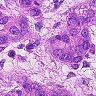
Metastatic tissue present: yes